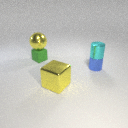
small green rubber cube behind small blue metal cylinder